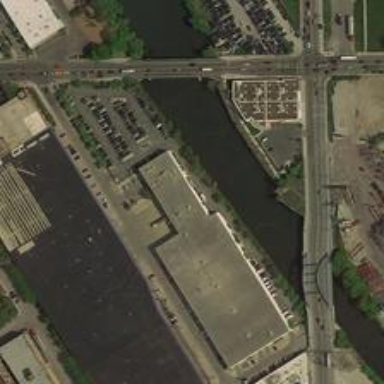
The two bridges are perpendicular to each other and communicate on both sides of the river .